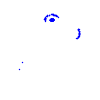
Particle: pion